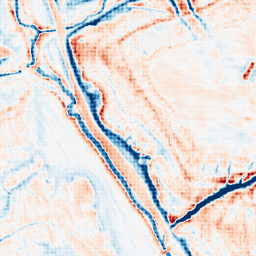
Category: edge_preserving
Decomposition family: anisotropic_diffusion
Decomposition parameters: iterations: 50
kappa: 30
gamma: 0.2
Upsampling method: sinc_hamming
Upsampling parameters: scale: 4
kernel_size: 4
Upsampling scale: 4